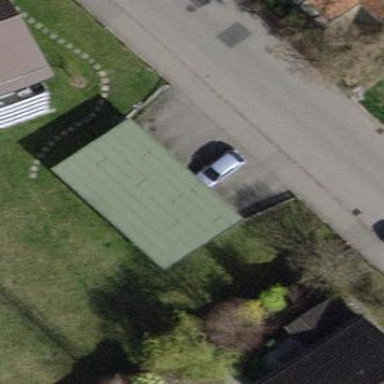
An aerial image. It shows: Garage.